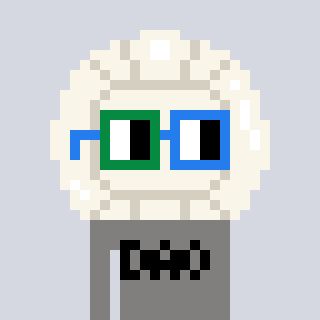
a pixel art character with square green and blue glasses, a volleyball-shaped head and a bluegrey-colored body on a cool background